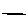
Label: line